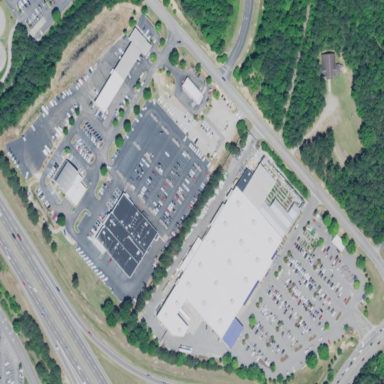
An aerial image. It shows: Retail area.